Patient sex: M
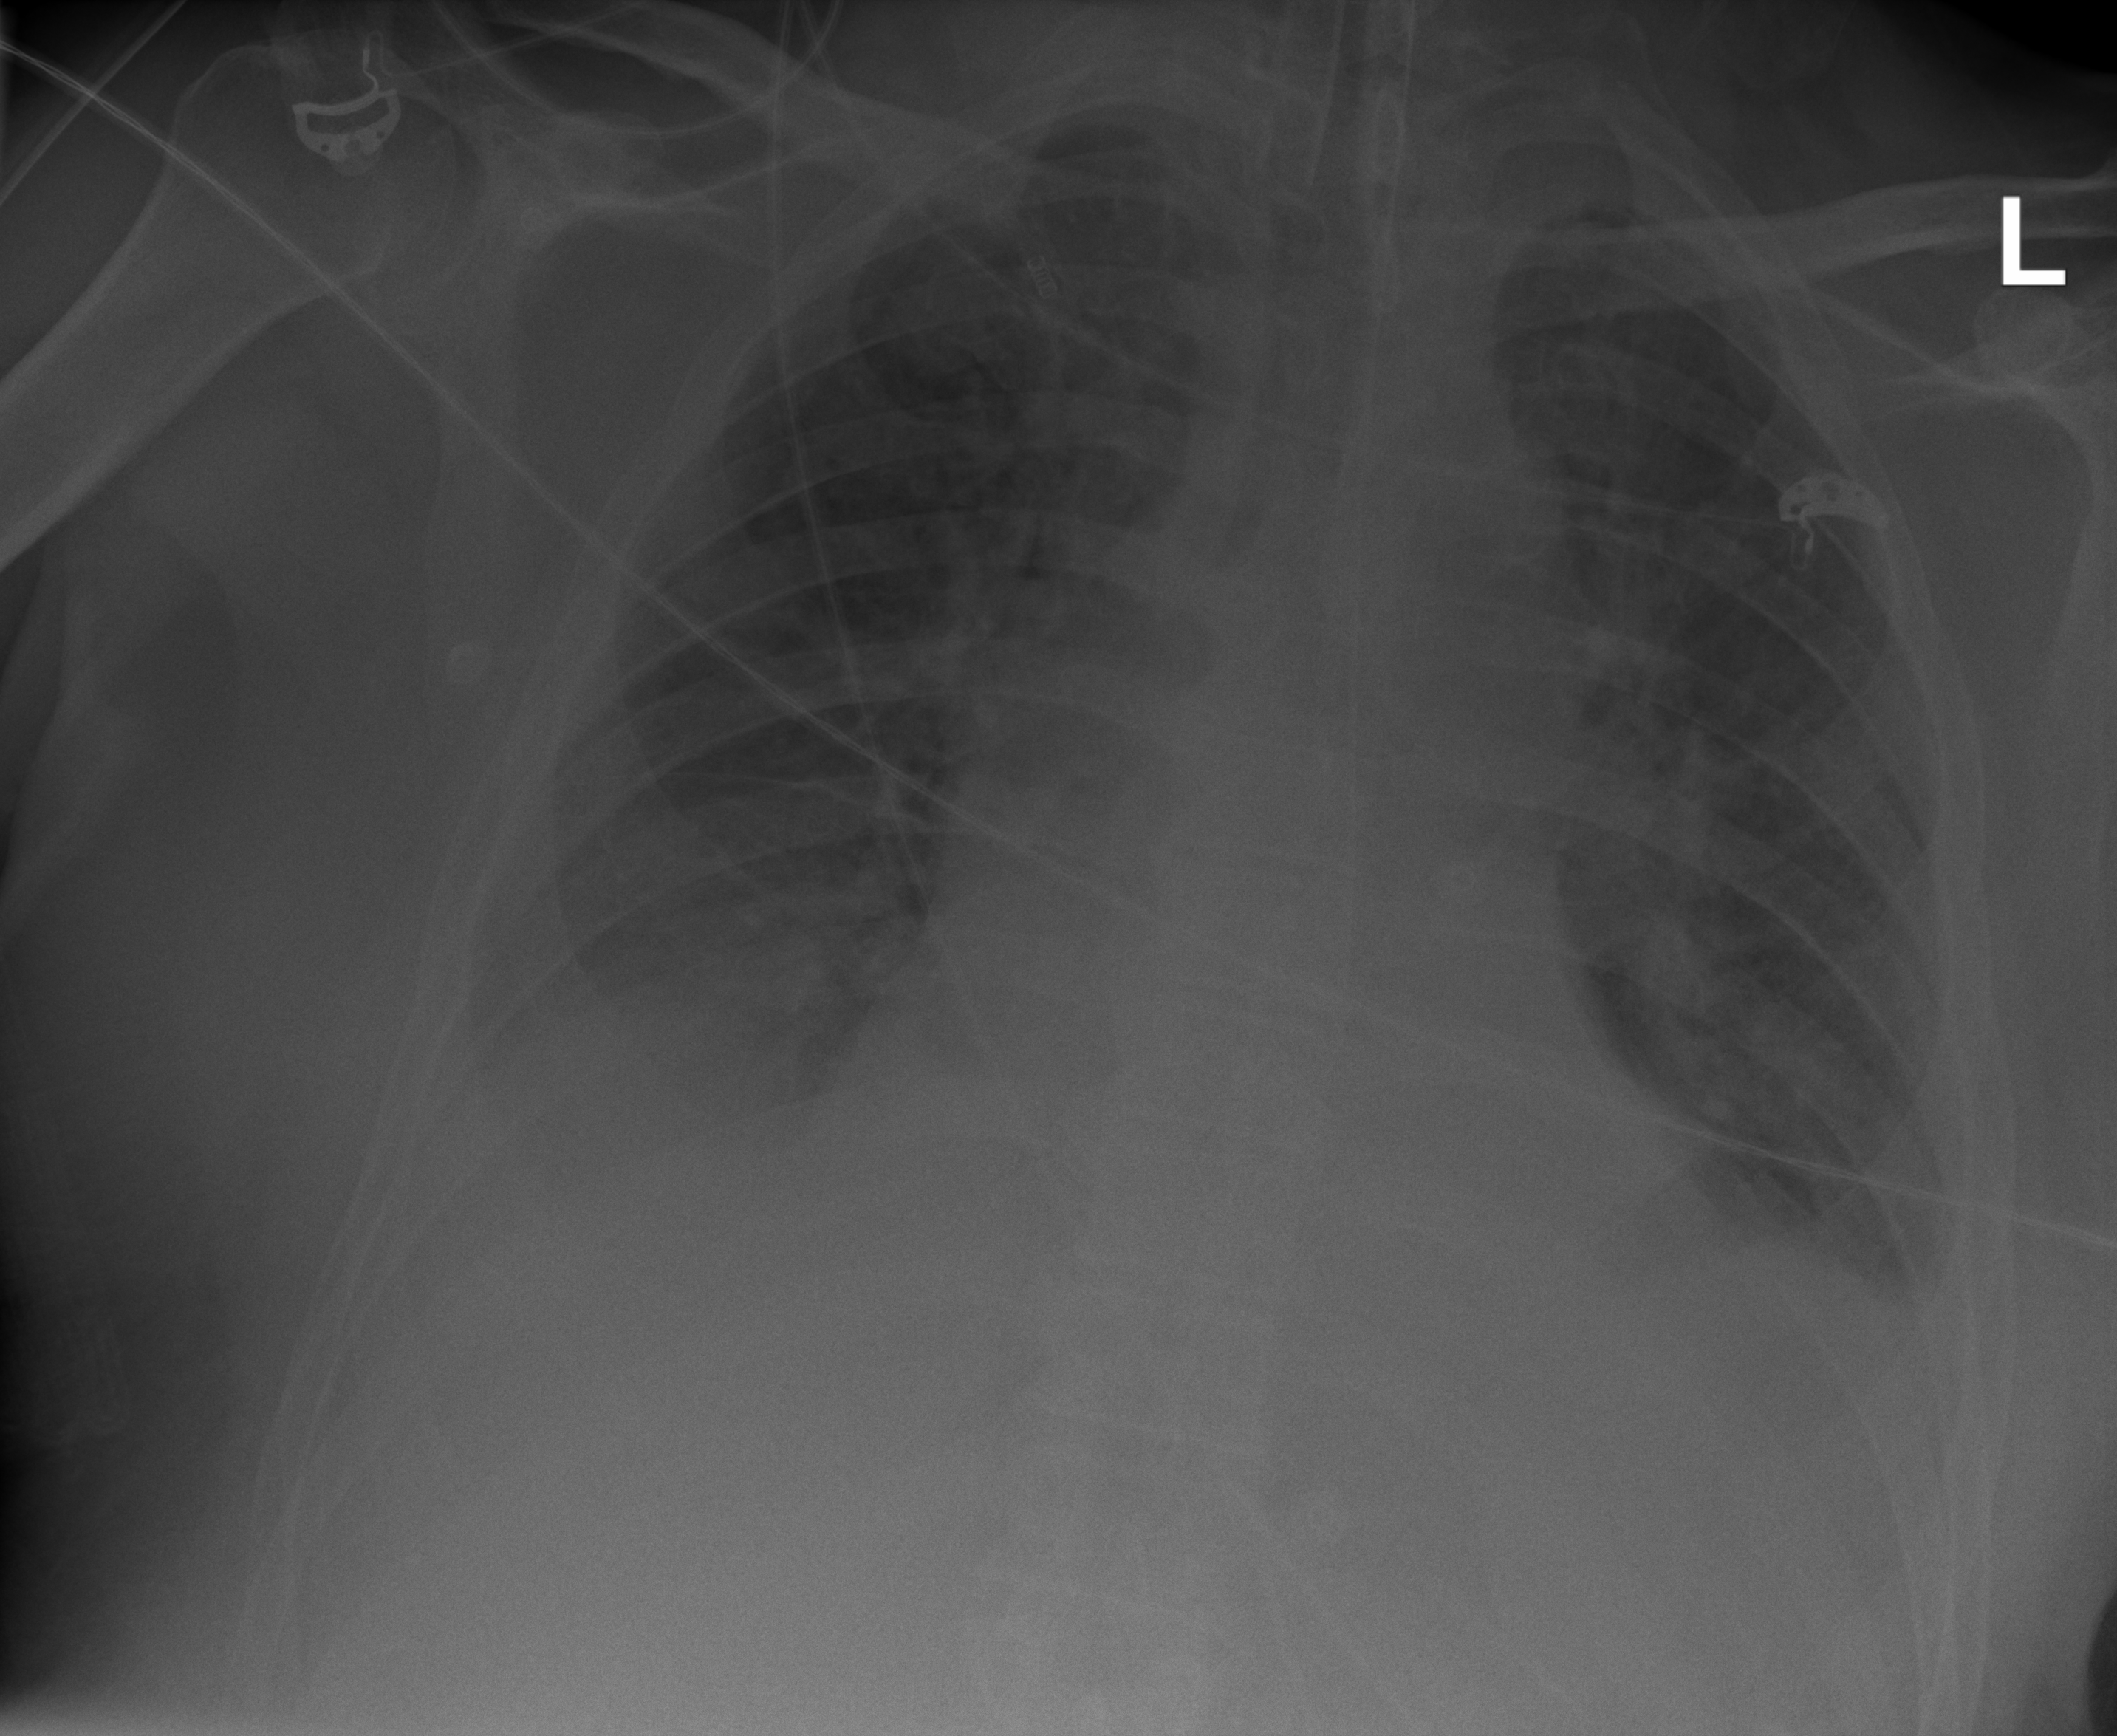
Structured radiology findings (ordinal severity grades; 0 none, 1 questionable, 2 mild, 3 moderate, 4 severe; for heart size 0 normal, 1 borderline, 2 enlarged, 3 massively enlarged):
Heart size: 2
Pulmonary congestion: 3
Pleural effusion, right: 3
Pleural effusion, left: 2
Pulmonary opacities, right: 2
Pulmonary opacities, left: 2
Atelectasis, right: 3
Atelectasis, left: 2